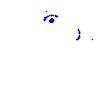
Particle: pion